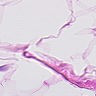
Metastatic tissue present: no